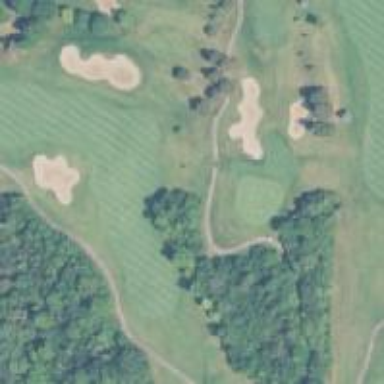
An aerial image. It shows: Grassy area designated as golf fairway.